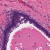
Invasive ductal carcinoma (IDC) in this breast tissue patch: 0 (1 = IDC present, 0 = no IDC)